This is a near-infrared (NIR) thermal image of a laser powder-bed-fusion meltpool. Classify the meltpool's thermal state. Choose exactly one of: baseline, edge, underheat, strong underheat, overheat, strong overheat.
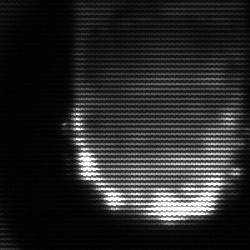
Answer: baseline